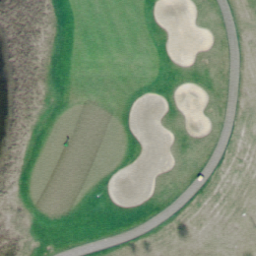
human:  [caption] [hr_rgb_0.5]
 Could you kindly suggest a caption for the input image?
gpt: This is a part of a golf course with green turfs and some bunkers .

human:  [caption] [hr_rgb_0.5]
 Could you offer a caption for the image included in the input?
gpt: A part of a golf course with green turfs and some bunkers and a trail go through the turfs .

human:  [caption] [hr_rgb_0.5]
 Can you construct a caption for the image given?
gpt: A part of a golf course with with green turfs and some bunkers .

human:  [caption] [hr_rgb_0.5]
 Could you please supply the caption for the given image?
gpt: There are turfs and some bunkers with a trail go through the turfs in the golf course .

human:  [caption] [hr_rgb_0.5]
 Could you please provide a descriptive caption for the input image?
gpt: Green turfs and some bunkers in the golf course .